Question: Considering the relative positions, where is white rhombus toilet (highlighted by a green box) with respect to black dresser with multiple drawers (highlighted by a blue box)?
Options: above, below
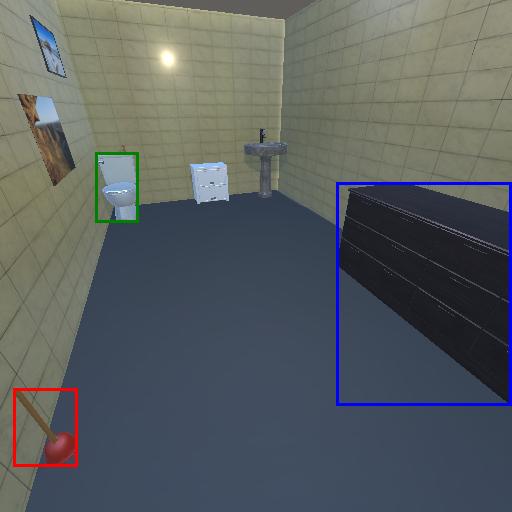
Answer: above